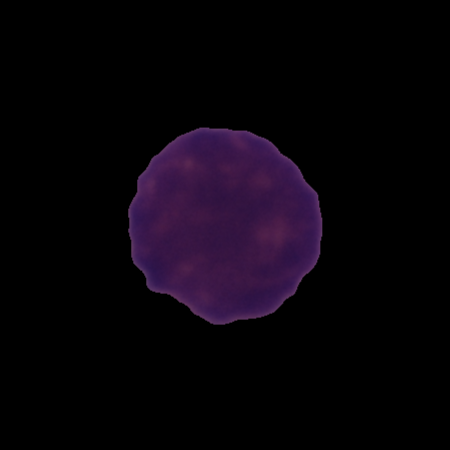
Label: cancer